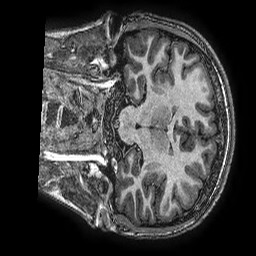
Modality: T1w
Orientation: coronal
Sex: female
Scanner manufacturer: ge
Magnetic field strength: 3 T
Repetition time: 0.00766 s
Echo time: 0.003476 s